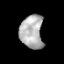
Tissue: prostate
Cell type: Myeloid cells
Senescence score: 0.3264
Nuclear area (px): 755
Mean DAPI intensity: 176.201